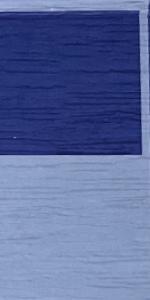
Label: Empty